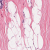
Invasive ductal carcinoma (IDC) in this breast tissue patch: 0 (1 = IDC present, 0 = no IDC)